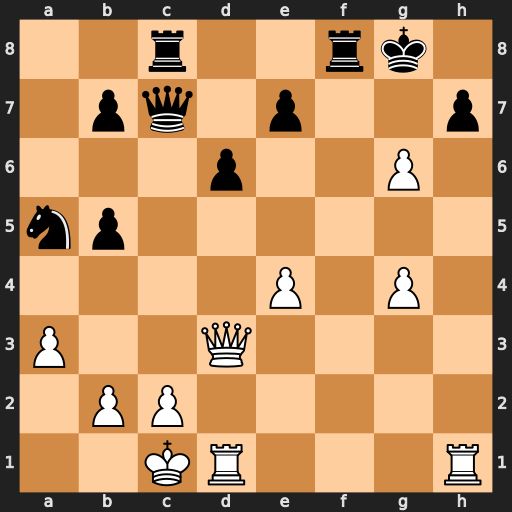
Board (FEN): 2r2rk1/1pq1p2p/3p2P1/np6/4P1P1/P2Q4/1PP5/2KR3R
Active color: w
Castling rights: -
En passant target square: -
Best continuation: Qd5+ e6 Qxe6+